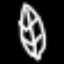
Label: leaf